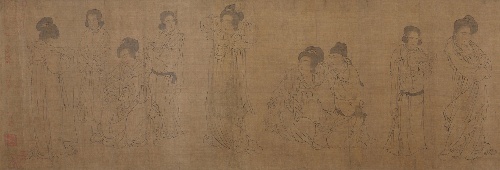
Title: 宋  佚名  倣周文矩  宮中圖  卷|In the Palace
Artist: Unidentified artist|Zhou Wenju
Artist bio: |Chinese, active 940–975
Date: before 1140
Object type: Handscroll
Classification: Paintings
Medium: Handscroll; ink and touches of color on silk
Culture: China
Period: Song dynasty (960–1279)
Dimensions: Image: 10 1/4 × 57 3/4 in. (26 × 146.7 cm)
Overall with mounting: 10 11/16 in. × 29 ft. 11 7/8 in. (27.1 × 914.1 cm)
Department: Asian Art
Credit line: Purchase, Douglas Dillon Gift, 1978
Accession year: 1978
Repository: Metropolitan Museum of Art, New York, NY
Tags: Women